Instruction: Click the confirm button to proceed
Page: seats
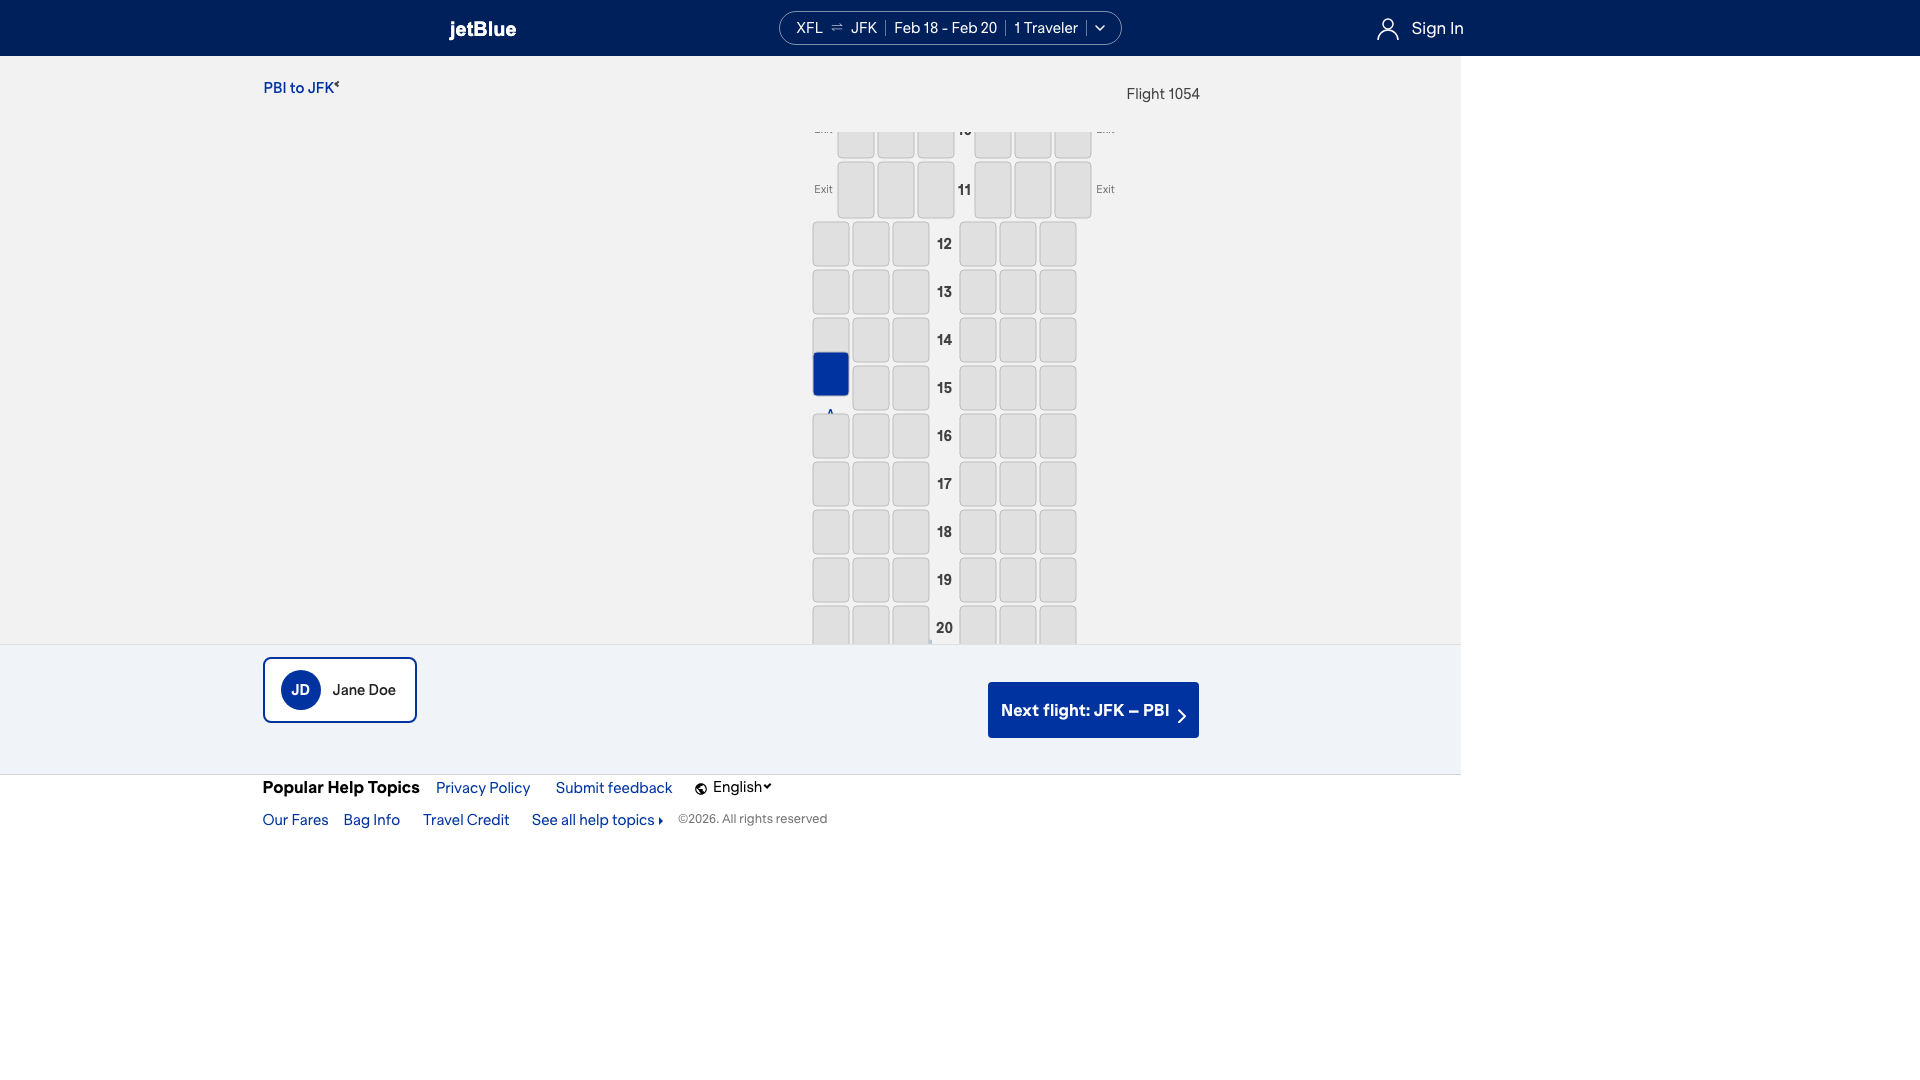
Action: click